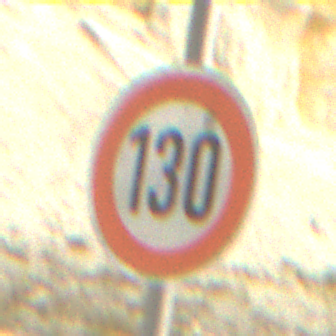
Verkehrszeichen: Geschwindigkeit130
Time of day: Midday
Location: Outdoor (Beach)
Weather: PartlyCloudy
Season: NotSpecified
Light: Natural